Interaction volume radius: 5 \u00c5
Interaction volume height: 20 \u00c5
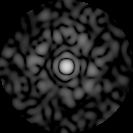
Disorder parameter: 0.861